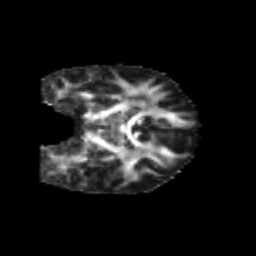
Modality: FA
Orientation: coronal
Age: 21
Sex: male
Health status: healthy